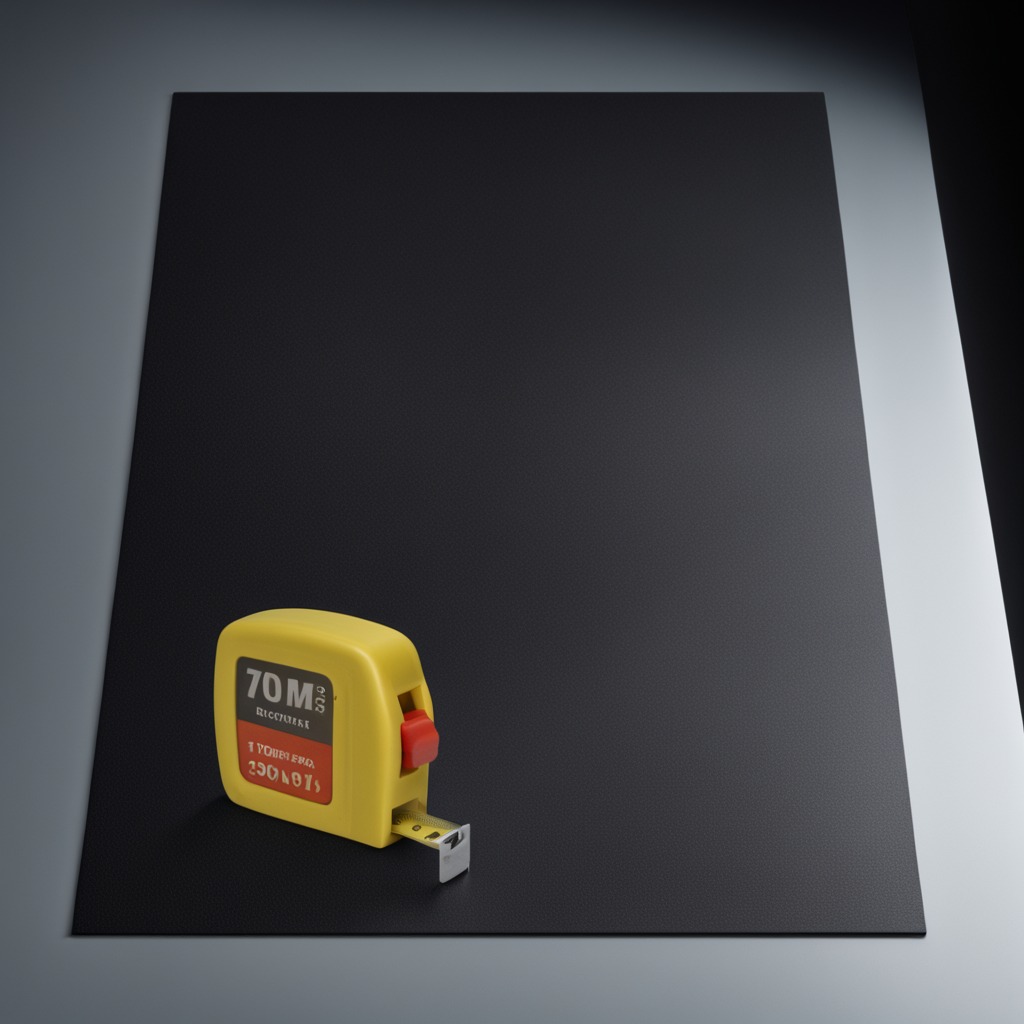
A measuring tape is lying on the clean granite tabletop.